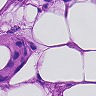
Metastatic tissue present: yes